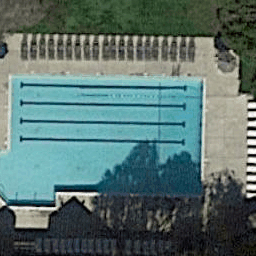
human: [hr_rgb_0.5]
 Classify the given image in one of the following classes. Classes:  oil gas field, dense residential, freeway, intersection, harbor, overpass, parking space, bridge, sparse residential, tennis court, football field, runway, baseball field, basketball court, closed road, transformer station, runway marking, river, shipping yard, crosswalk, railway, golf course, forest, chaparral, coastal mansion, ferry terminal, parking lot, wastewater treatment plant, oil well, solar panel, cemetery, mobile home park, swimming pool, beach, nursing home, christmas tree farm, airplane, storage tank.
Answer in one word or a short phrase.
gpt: swimming pool